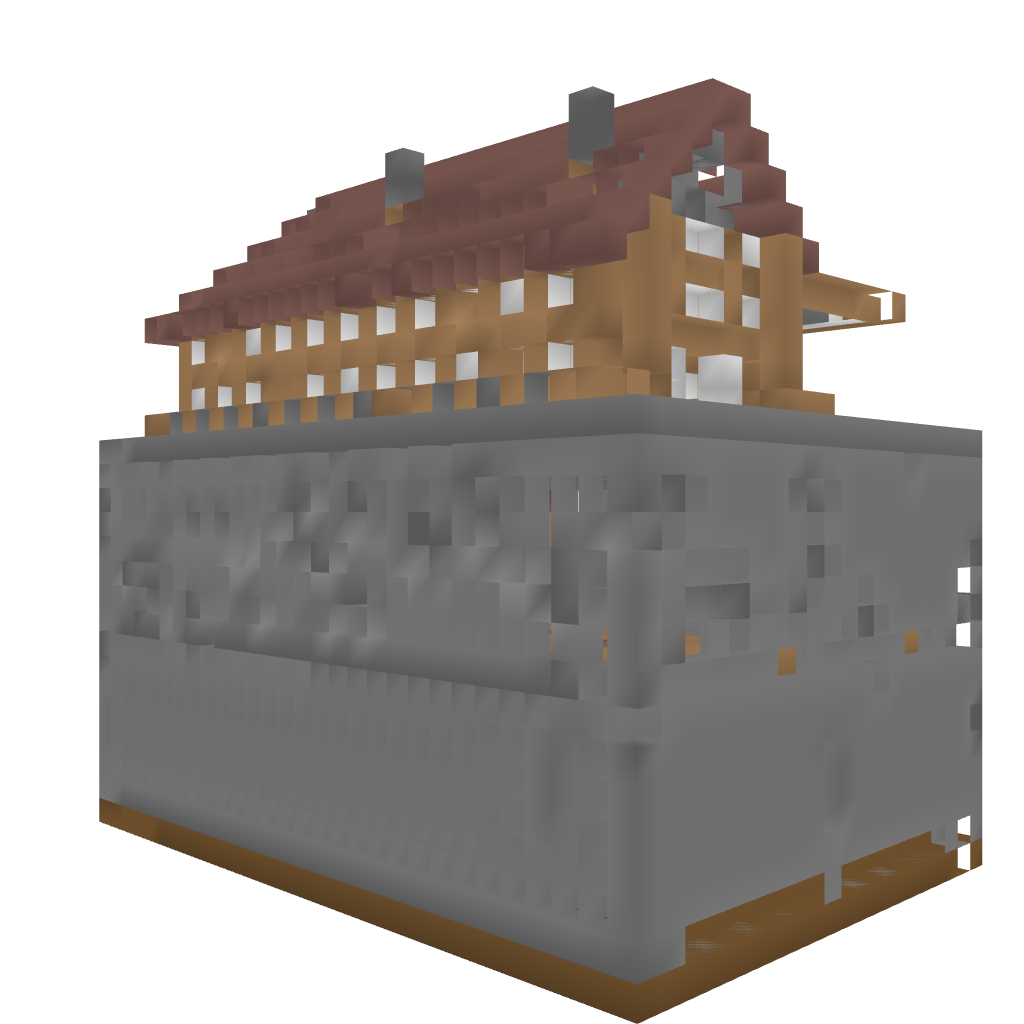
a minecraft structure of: Nice village train station high quality a lot of earth